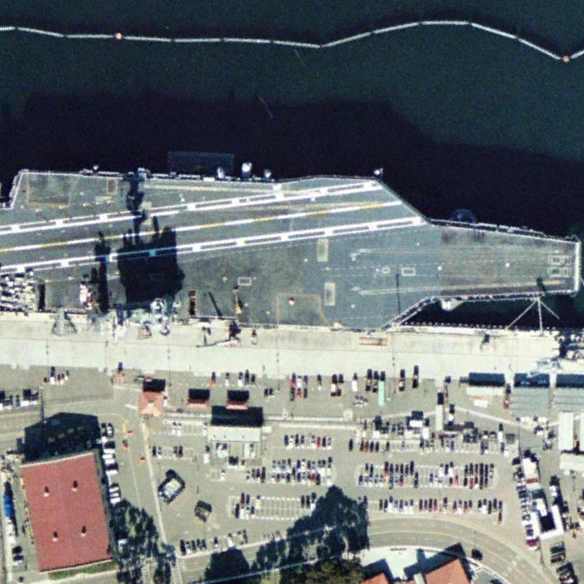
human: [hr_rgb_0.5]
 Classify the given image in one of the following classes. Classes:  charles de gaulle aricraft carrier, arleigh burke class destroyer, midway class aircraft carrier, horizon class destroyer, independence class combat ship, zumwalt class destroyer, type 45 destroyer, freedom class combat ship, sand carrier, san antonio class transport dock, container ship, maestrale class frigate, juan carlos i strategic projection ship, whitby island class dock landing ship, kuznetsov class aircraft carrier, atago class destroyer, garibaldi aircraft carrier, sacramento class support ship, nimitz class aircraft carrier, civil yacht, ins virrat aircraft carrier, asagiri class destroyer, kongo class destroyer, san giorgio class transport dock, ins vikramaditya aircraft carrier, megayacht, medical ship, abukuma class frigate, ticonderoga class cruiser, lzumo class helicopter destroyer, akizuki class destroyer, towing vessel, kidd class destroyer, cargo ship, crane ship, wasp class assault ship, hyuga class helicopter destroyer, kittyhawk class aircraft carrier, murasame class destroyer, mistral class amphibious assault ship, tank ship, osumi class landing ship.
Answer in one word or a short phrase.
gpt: Nimitz class aircraft carrier